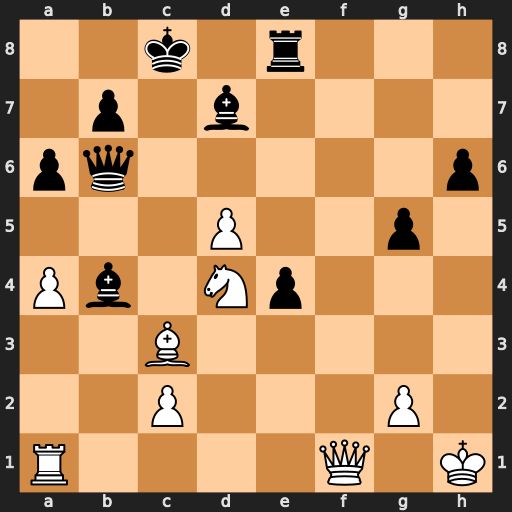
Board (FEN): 2k1r3/1p1b4/pq5p/3P2p1/Pb1Np3/2B5/2P3P1/R4Q1K
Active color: w
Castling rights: -
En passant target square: -
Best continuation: Qc4+ Qc5 Qxb4 Qxb4 Bxb4